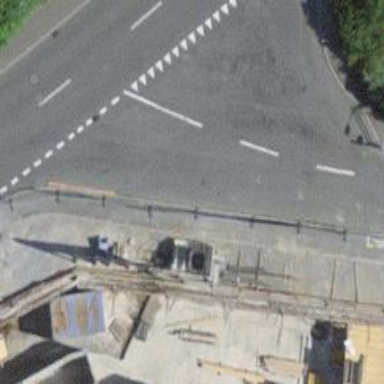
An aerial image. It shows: Kerb serving as barrier.